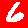
Digit: 6